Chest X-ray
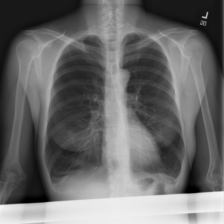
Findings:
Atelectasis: negative
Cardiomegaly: negative
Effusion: negative
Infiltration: negative
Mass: negative
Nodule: negative
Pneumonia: negative
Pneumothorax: negative
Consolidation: negative
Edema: negative
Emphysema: negative
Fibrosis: negative
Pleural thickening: negative
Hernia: negative